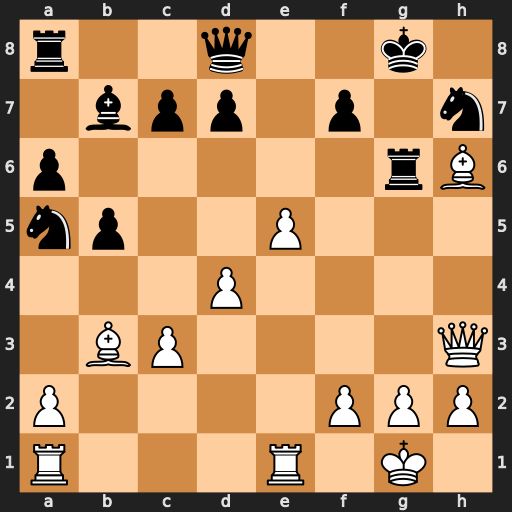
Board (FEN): r2q2k1/1bpp1p1n/p5rB/np2P3/3P4/1BP4Q/P4PPP/R3R1K1
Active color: w
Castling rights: -
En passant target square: -
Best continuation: Bxf7+ Kxf7 Qf5+ Ke7 Qxg6